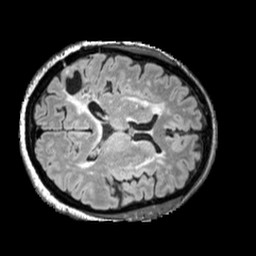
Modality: FLAIR
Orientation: axial
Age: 62
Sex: female
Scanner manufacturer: siemens
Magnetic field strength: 3 T
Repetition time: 5 s
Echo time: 0.387 s